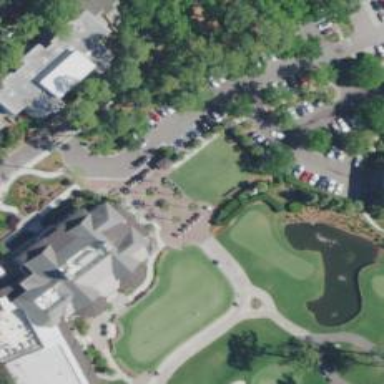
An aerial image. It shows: Service road designated as golf cart path.